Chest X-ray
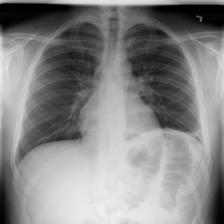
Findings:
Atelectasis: positive
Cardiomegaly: negative
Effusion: negative
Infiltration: positive
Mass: negative
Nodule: negative
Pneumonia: negative
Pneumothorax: negative
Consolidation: negative
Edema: negative
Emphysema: negative
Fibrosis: negative
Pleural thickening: negative
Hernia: negative